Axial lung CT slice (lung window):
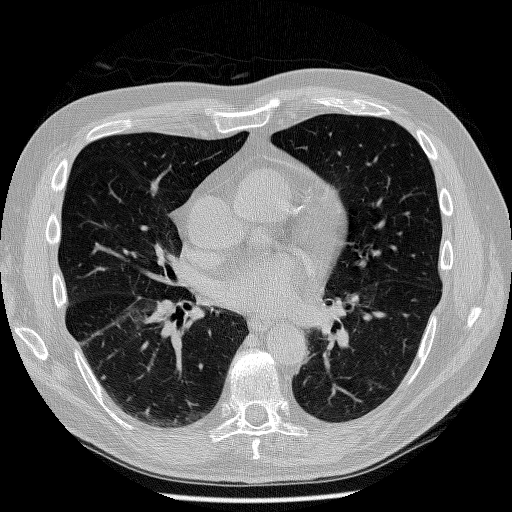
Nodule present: yes
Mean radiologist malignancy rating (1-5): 2.75